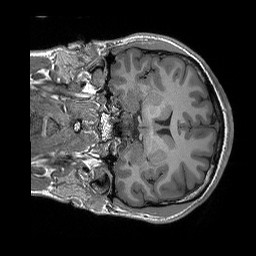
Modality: T1w
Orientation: coronal
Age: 28
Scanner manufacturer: siemens
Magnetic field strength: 3 T
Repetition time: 2.3 s
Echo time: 0.00296 s